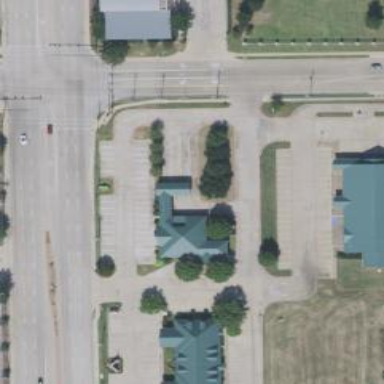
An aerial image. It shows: Healthcare clinic.